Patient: sex M, age 46
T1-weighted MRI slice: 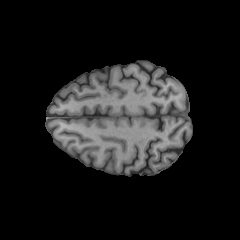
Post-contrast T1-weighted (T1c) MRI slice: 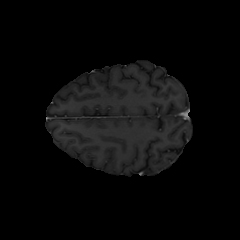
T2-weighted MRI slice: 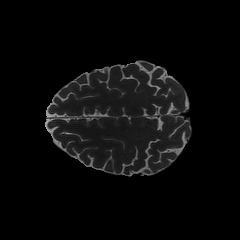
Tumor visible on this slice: no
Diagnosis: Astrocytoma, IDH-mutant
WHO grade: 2